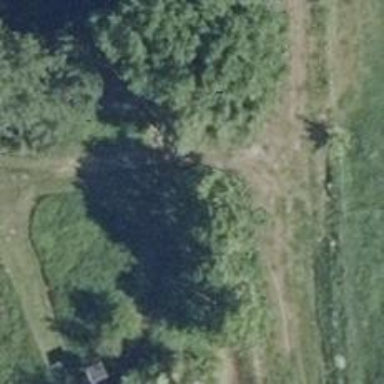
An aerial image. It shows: Path.